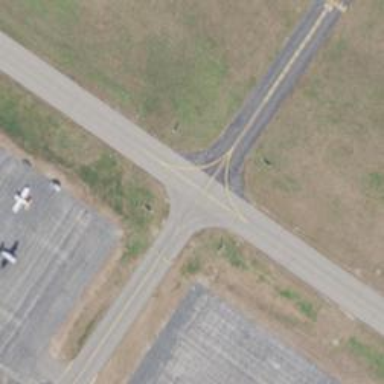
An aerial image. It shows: Image of taxiway at airport.